Question: I have a WinSCP code written for some file transfer ... That's working fine.
My requirement is: before I exit from WinSCP console, I want to execute another batch to take a screenshot of that WinSCP console and then I want to say 'bye' to the WinSCP console. But as long as the second operation is not complete, I don't want to exit the WinSCP console.
I tried:
'''
winscp> Call %some_path% est.bat
'''
but it says some error like:

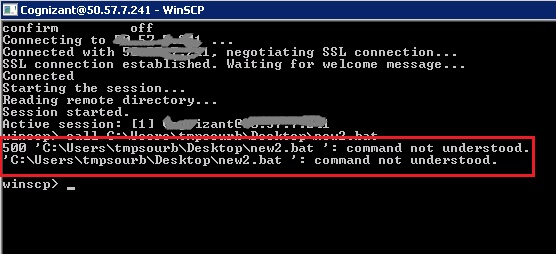
Answer: The 'call' command executes the command on the server.
You cannot execute local commands from WinSCP script.
But you can execute WinSCP from a batch file and take a screenshot from the batch after WinSCP finishes. Make sure that you execute the <URL>. The 'winscp.com' is a console application. It inherits the console of the parent batch, so you do not loose WinSCP output after it finishes.
'''
winscp.com /script.txt
%some_path% est.bat
'''
Anyway, I do not really understand the purpose of this. Wouldn't it be better, if you redirect the output of the 'winscp.com' to a log file?
'''
winscp.com /script=script.txt > output.txt
'''
Or maybe even better, use a log file (the <URL>. The log includes whole output of the WinSCP console, and lot more.